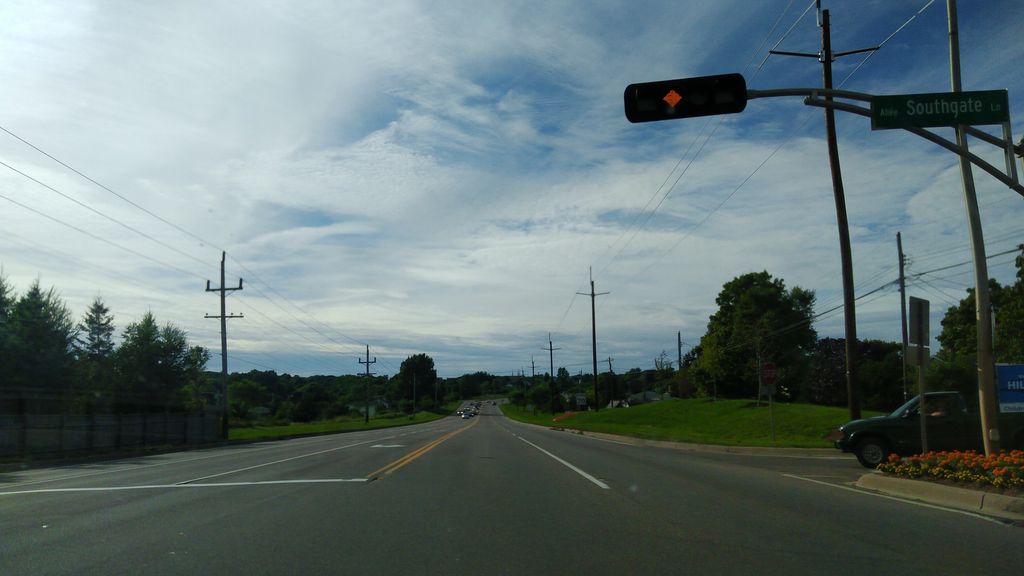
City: charlottetown